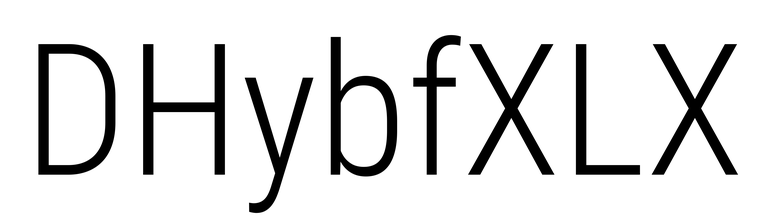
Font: Roboto_Condensed_Light